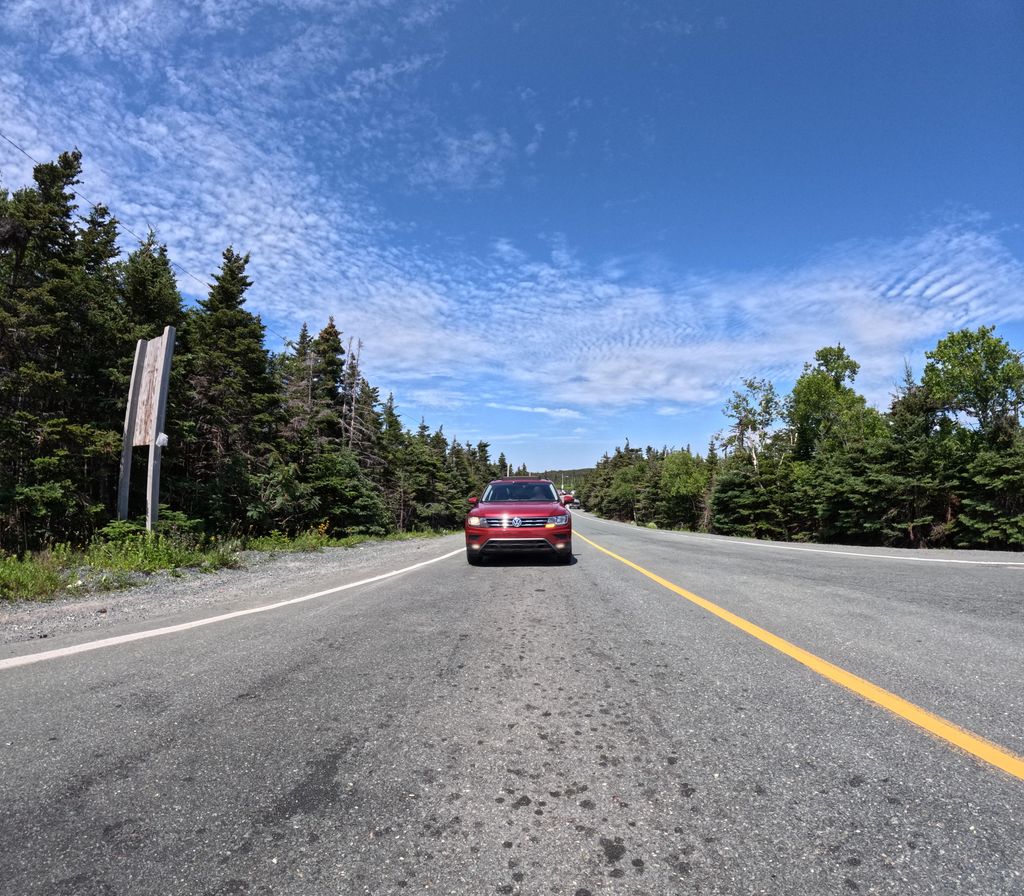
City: st_johns